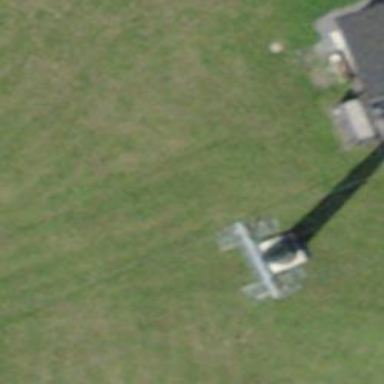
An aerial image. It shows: Pylon for aerialway.